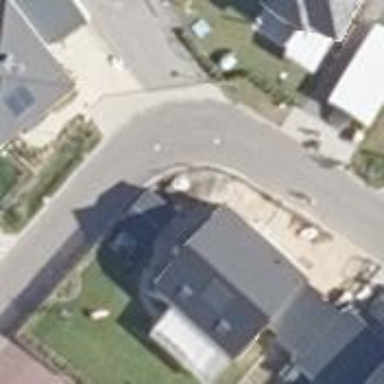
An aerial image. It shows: Asphalt road in living street.